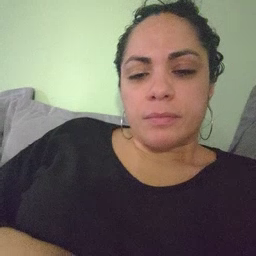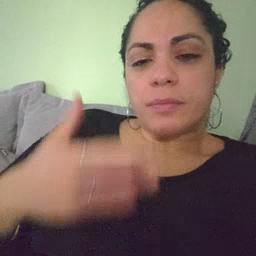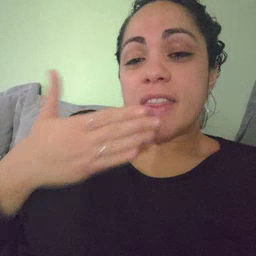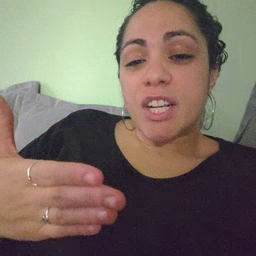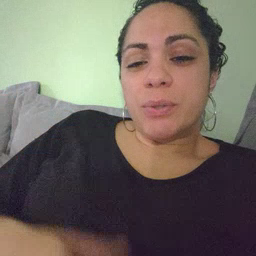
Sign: thankyou